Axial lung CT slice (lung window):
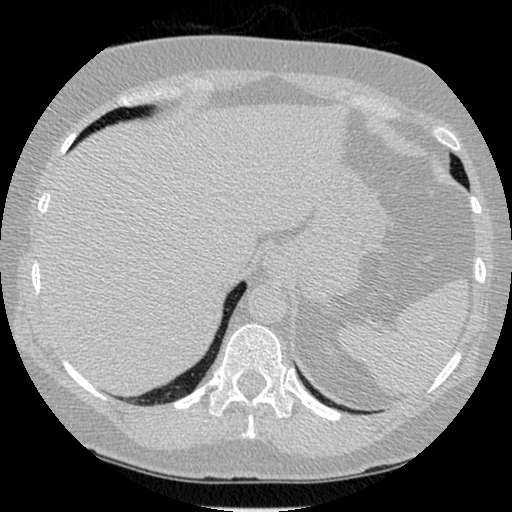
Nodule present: no